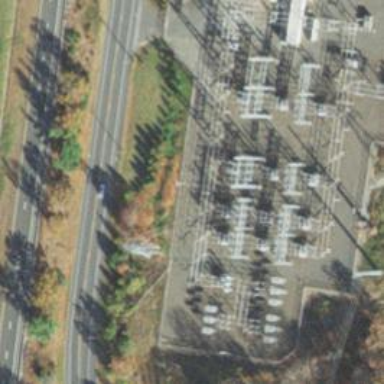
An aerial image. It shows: Switch used for power control.